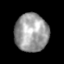
Tissue: lung
Cell type: Epithelial cells
Senescence score: 0.2424
Nuclear area (px): 1247
Mean DAPI intensity: 156.353